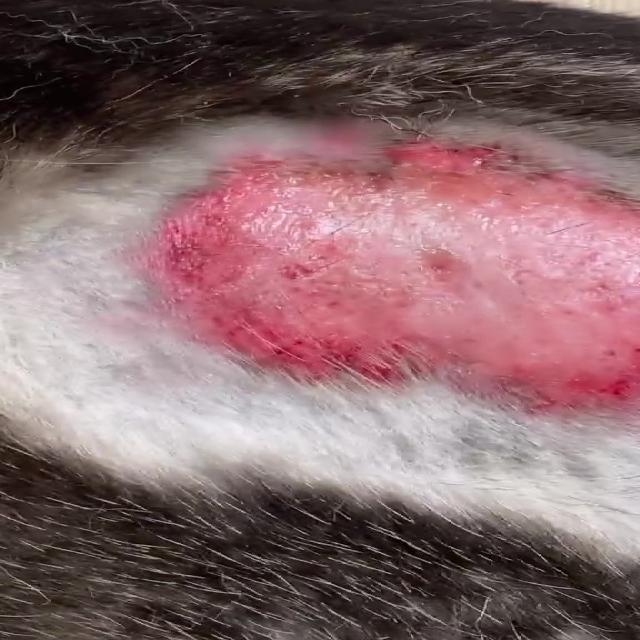
Canine dermatitis — inflammation of the skin presenting with erythema, pruritus, papules, and excoriation. May be allergic, contact, or atopic in origin.